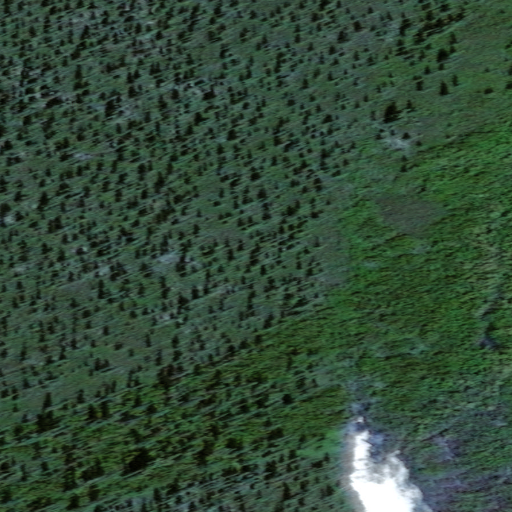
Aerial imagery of mountain in Alaska named Black Peak containing only unknown